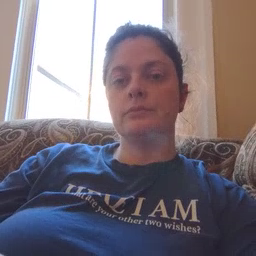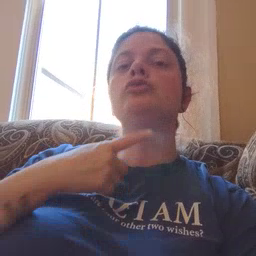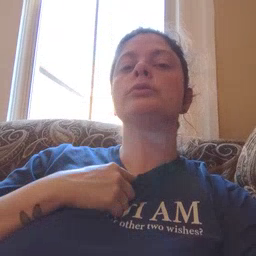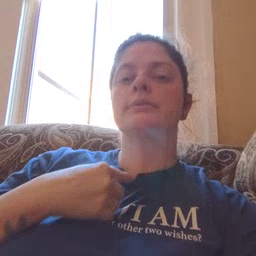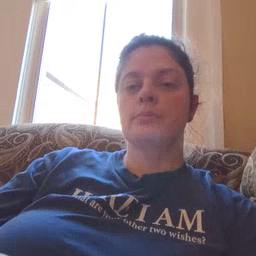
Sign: thirsty